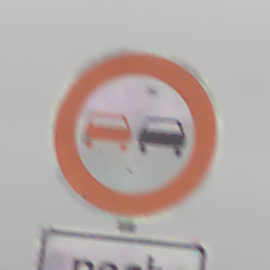
Verkehrszeichen: Ueberholverbot
Zusatzzeichen unten: LaengeEinerStrecke3
Umgebung: Outdoor, Nature
Tageszeit: MorningAfternoon
Wetter: Overcast
Licht: Natural
Jahreszeit: Winter
Kontrast: LowContrast